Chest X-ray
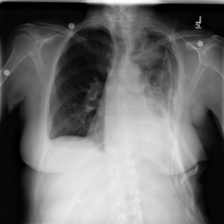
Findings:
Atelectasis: negative
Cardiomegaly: negative
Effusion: negative
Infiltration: negative
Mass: negative
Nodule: negative
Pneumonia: negative
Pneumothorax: negative
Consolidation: negative
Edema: negative
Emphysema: negative
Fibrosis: negative
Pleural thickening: negative
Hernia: negative